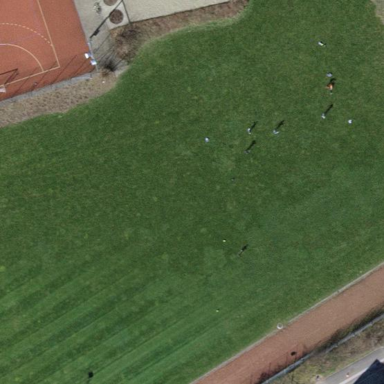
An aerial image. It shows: Multi-sport pitch with grass surface for leisure land activities.